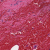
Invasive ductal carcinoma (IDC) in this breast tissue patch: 0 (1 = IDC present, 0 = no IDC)